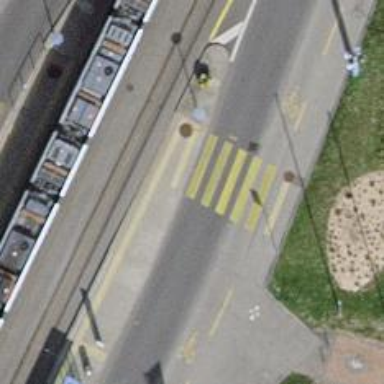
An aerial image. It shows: Marked zebra crossing on the road.